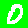
Digit: 0